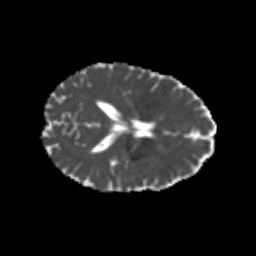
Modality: MD
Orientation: axial
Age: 25
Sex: female
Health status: healthy
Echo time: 0.074 s